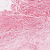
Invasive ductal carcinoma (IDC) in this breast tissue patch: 0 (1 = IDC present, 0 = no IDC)